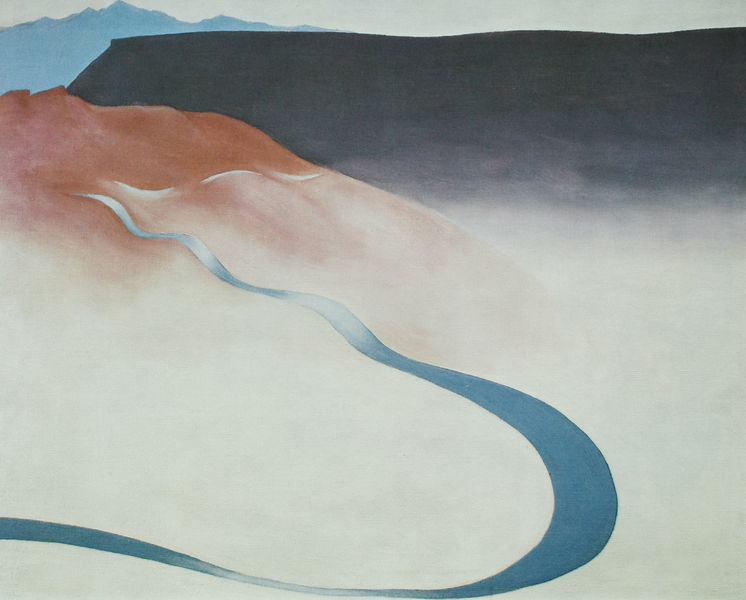
Titel: Road Past the View
Künstler: Georgia O'Keeffe
Schlagwörter: berg, blau, gemälde, himmel, schatten, wasser, weiß, aquarell, fluss, landschaft, ocker, sand, braun, grau, hell, licht, schwarz, rot, schleife, band, hügel, rosa, tal, zart, welle, wellen, biegung, abstrakt, berge, gebirge, modern, wüste, dunst, nebel, wogen, abstrahiert, gebirgszug, übergänge, kurve, leicht, fließen, thal, gewellt, flussbiegung, quelle, blaues band, flussschleife, felskante, gebirgszüge, o'eeffe, georgia, giorgia o'eeffe, georgia o'eeffe, platform, quellfluß